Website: lowes
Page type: address-validator
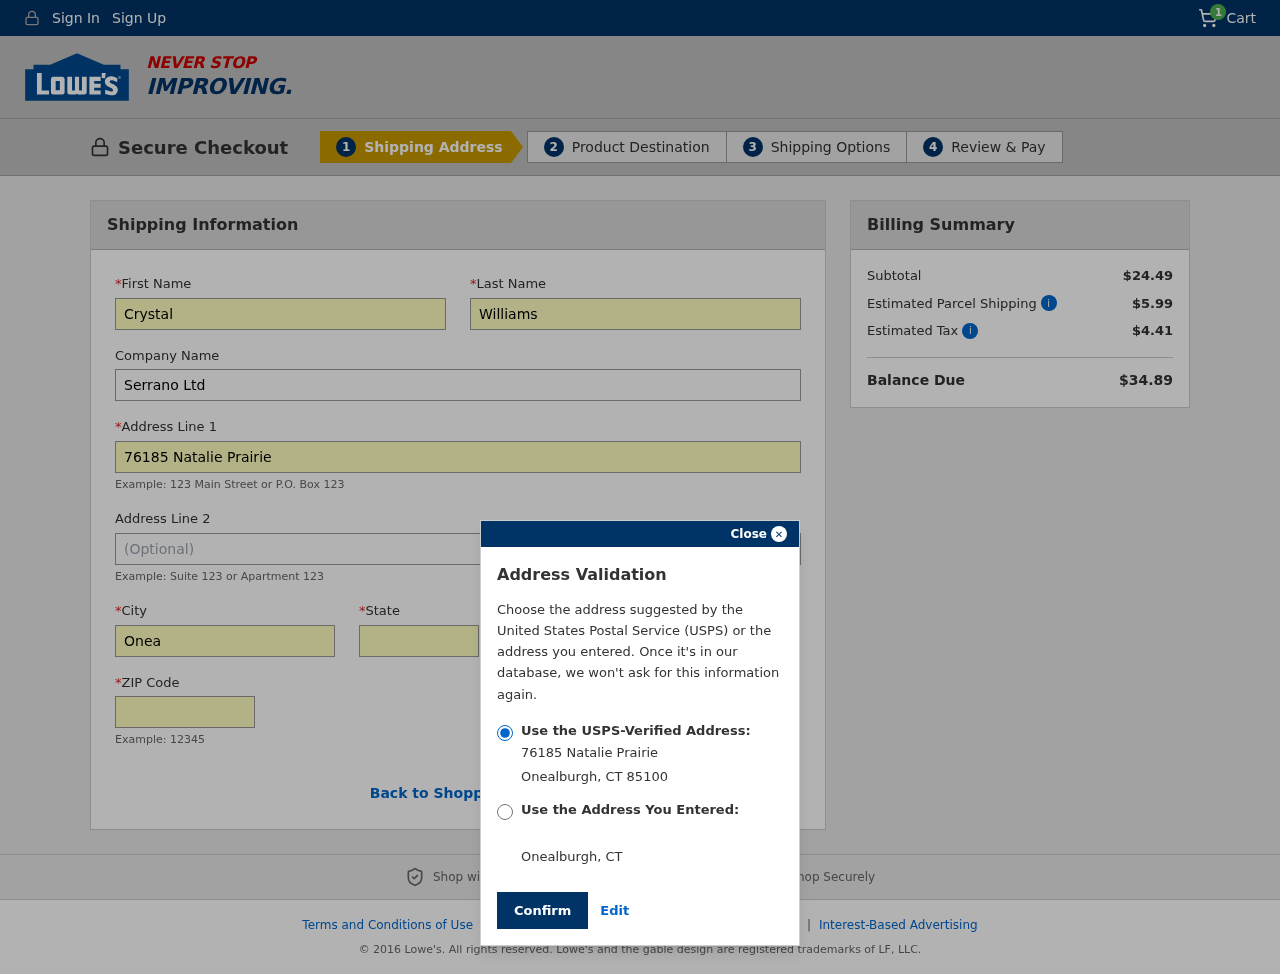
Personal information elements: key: PII_CITY
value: Onealburgh
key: PII_COMPANY
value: Serrano Ltd
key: PII_FIRSTNAME
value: Crystal
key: PII_LASTNAME
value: Williams
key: PII_POSTCODE
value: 85100
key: PII_STATE
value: Connecticut
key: PII_STATE_ABBR
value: CT
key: PII_STREET
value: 76185 Natalie Prairie
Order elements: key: ORDER_NUM_ITEMS
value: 1
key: ORDER_SUBTOTAL
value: $24.49
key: ORDER_SHIPPING_COST
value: $5.99
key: ORDER_TAX
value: $4.41
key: ORDER_TOTAL
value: $34.89